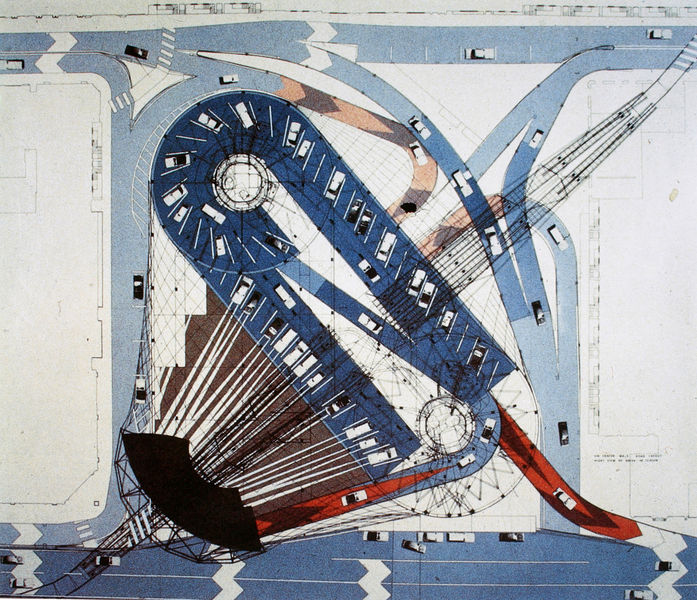
Titel: Sin Palace, Projekt, Grundriß
Künstler: Archigram
Schlagwörter: blau, dunkel, weiß, komposition, stadt, braun, grau, schwarz, skizze, straße, zeichnung, dach, gebäude, haus, rot, architektur, brücke, wege, verbindung, kreis, oval, rund, farbig, ansicht, abstrakt, grafik, graphik, linien, rad, wagen, striche, tor, fahrspuren, straßen, gerüst, strahlen, technik, druck, kreise, bahnhof, entwurf, eiss, eisenbahn, konstruktion, verkehr, plan, anfahrt, schienen, spirale, autos, zelt, führung, fahrt, parkplatz, rondell, parken, wegs, urbanistik, straßenführung, trasse, pkw, zebrastreifen, parkplätze, automobile, raumschiff, collagiert, autobahn, parkbuchten, baluw